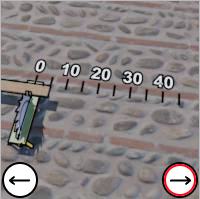
Task: length
Answer: 5
First scale value: 10.0